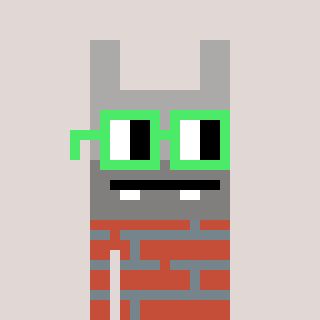
a pixel art character with square light green glasses, a rabbit-shaped head and a rust-colored body on a warm background